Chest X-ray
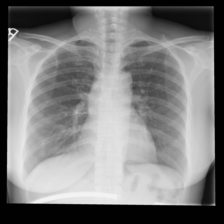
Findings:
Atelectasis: negative
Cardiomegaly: negative
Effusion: negative
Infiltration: negative
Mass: negative
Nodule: negative
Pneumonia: negative
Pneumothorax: negative
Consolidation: negative
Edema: negative
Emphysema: negative
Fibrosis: negative
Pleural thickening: negative
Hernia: negative